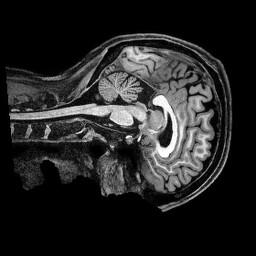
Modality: T1w
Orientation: sagittal
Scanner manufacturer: philips
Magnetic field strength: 3 T
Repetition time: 2.5 s
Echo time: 0.0057 s